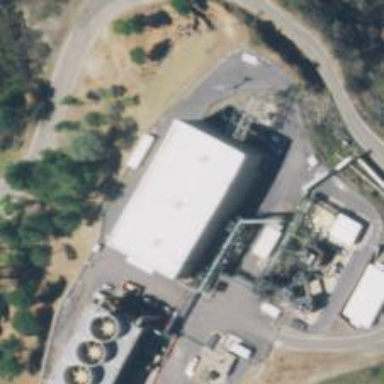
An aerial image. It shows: Generator for power supply.